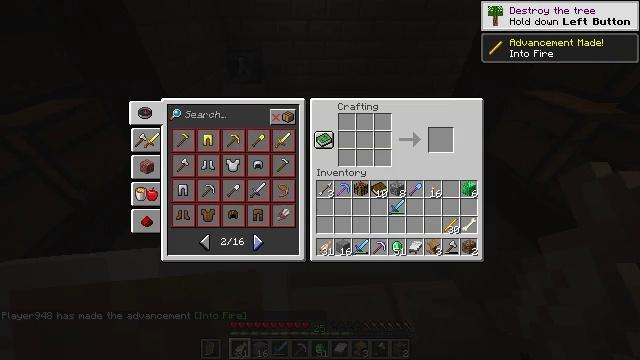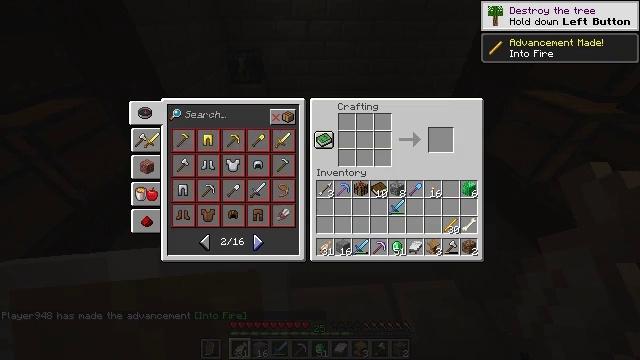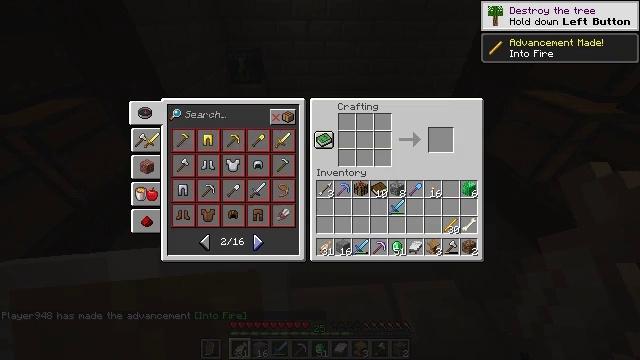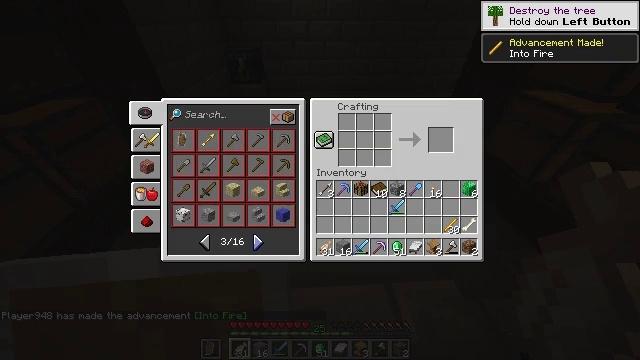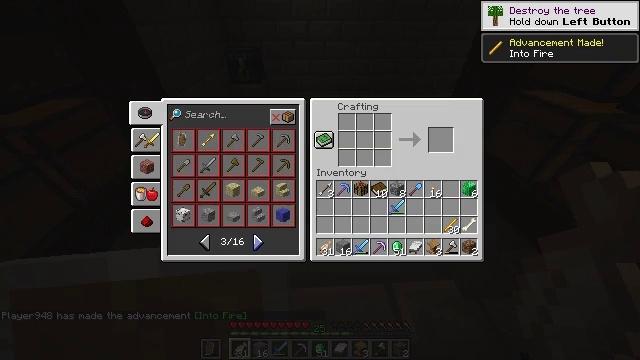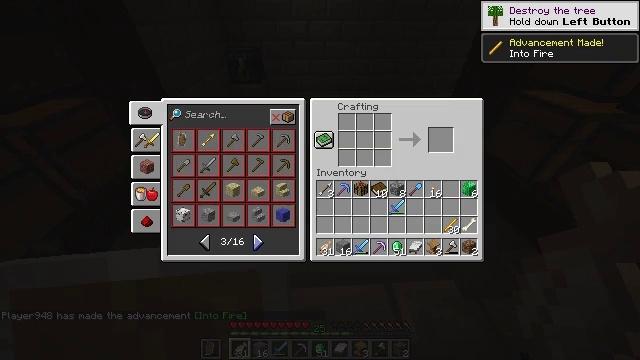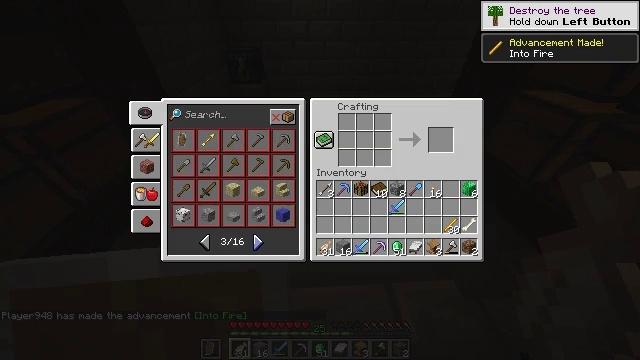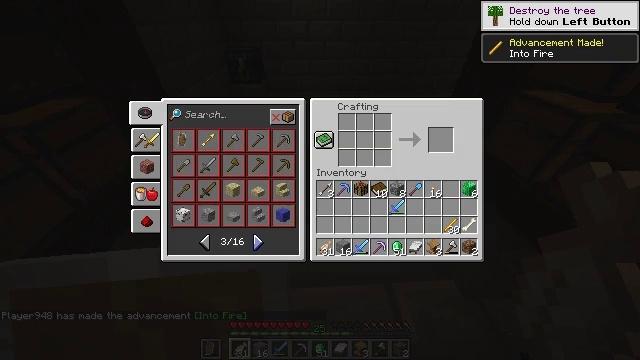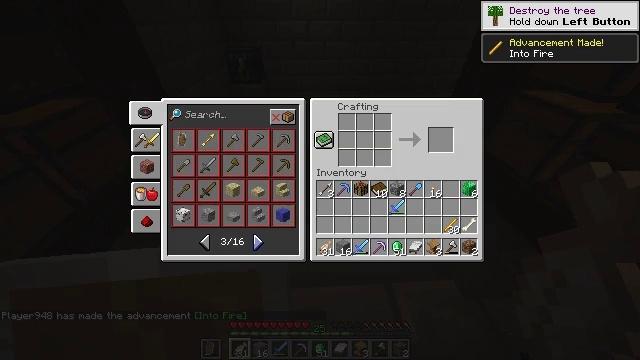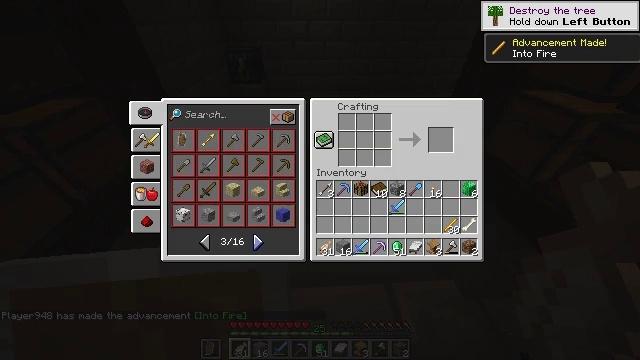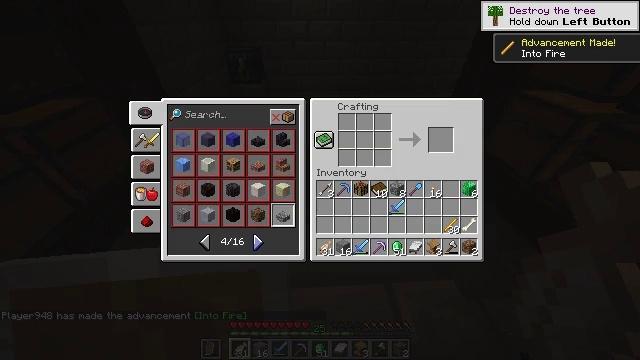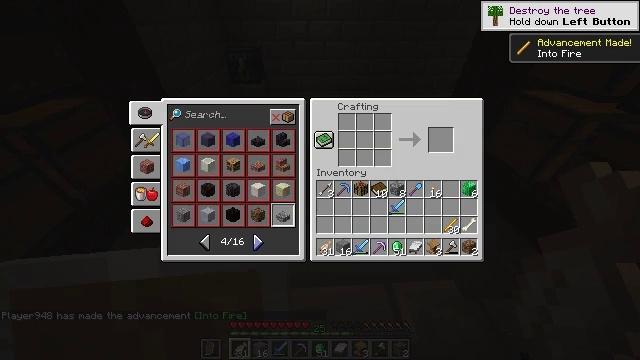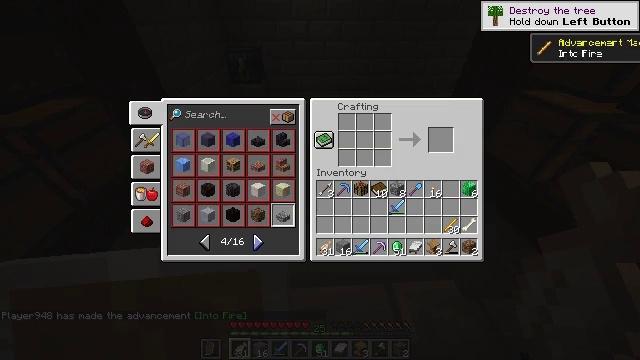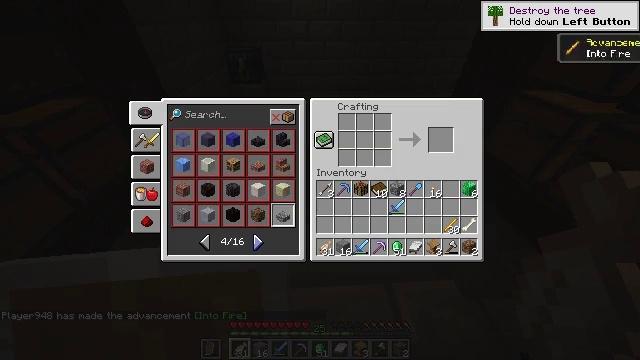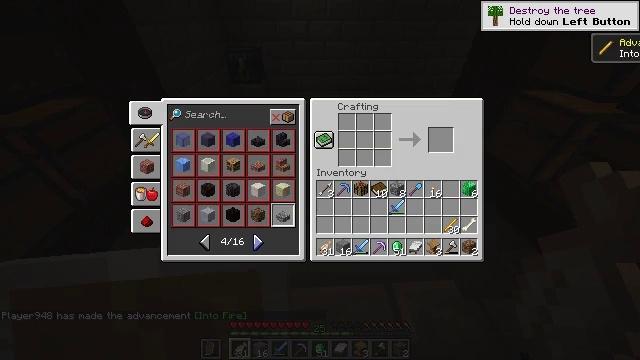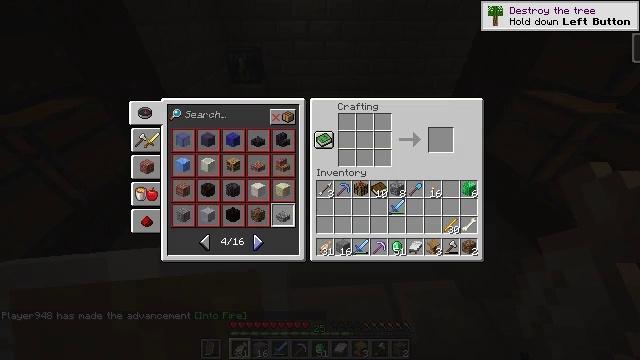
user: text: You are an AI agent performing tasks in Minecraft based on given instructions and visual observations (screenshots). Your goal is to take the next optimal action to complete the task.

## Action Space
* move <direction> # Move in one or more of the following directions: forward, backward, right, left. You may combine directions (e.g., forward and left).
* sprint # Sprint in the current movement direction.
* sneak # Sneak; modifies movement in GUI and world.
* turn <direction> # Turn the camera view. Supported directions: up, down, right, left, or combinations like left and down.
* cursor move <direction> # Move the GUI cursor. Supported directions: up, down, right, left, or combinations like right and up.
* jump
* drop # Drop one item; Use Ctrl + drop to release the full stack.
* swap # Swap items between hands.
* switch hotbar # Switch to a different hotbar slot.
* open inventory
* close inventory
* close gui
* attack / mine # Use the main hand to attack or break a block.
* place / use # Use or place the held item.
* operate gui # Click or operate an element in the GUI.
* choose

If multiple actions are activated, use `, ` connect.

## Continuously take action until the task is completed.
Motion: motion action
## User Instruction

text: Put blaze rod and cobblestones in the crafting grid to make a brewing stand.
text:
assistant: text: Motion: no_op
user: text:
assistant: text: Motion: no_op
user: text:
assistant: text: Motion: operate gui
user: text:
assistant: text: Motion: operate gui
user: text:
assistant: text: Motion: no_op
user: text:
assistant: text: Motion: no_op
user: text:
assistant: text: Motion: no_op
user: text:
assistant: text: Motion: no_op
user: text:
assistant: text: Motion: no_op
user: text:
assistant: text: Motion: operate gui
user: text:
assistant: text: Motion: operate gui
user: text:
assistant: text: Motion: no_op
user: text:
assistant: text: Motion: no_op
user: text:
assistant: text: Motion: no_op
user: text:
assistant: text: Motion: no_op
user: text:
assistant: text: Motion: operate gui
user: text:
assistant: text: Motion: operate gui
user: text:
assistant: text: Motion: no_op
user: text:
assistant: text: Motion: no_op
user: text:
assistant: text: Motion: no_op
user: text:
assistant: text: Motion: no_op
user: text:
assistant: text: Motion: operate gui
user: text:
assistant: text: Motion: operate gui
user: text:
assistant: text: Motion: no_op
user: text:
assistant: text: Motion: no_op
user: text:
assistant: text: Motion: no_op
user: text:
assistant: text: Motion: no_op
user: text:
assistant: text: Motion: operate gui
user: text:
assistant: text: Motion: operate gui
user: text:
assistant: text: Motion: no_op